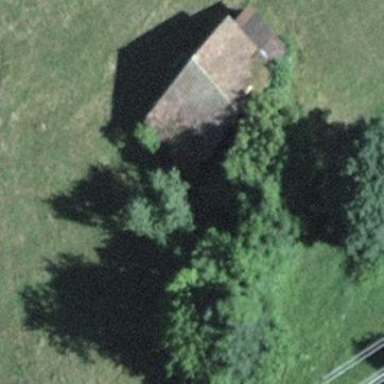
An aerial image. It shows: Barn.